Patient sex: M
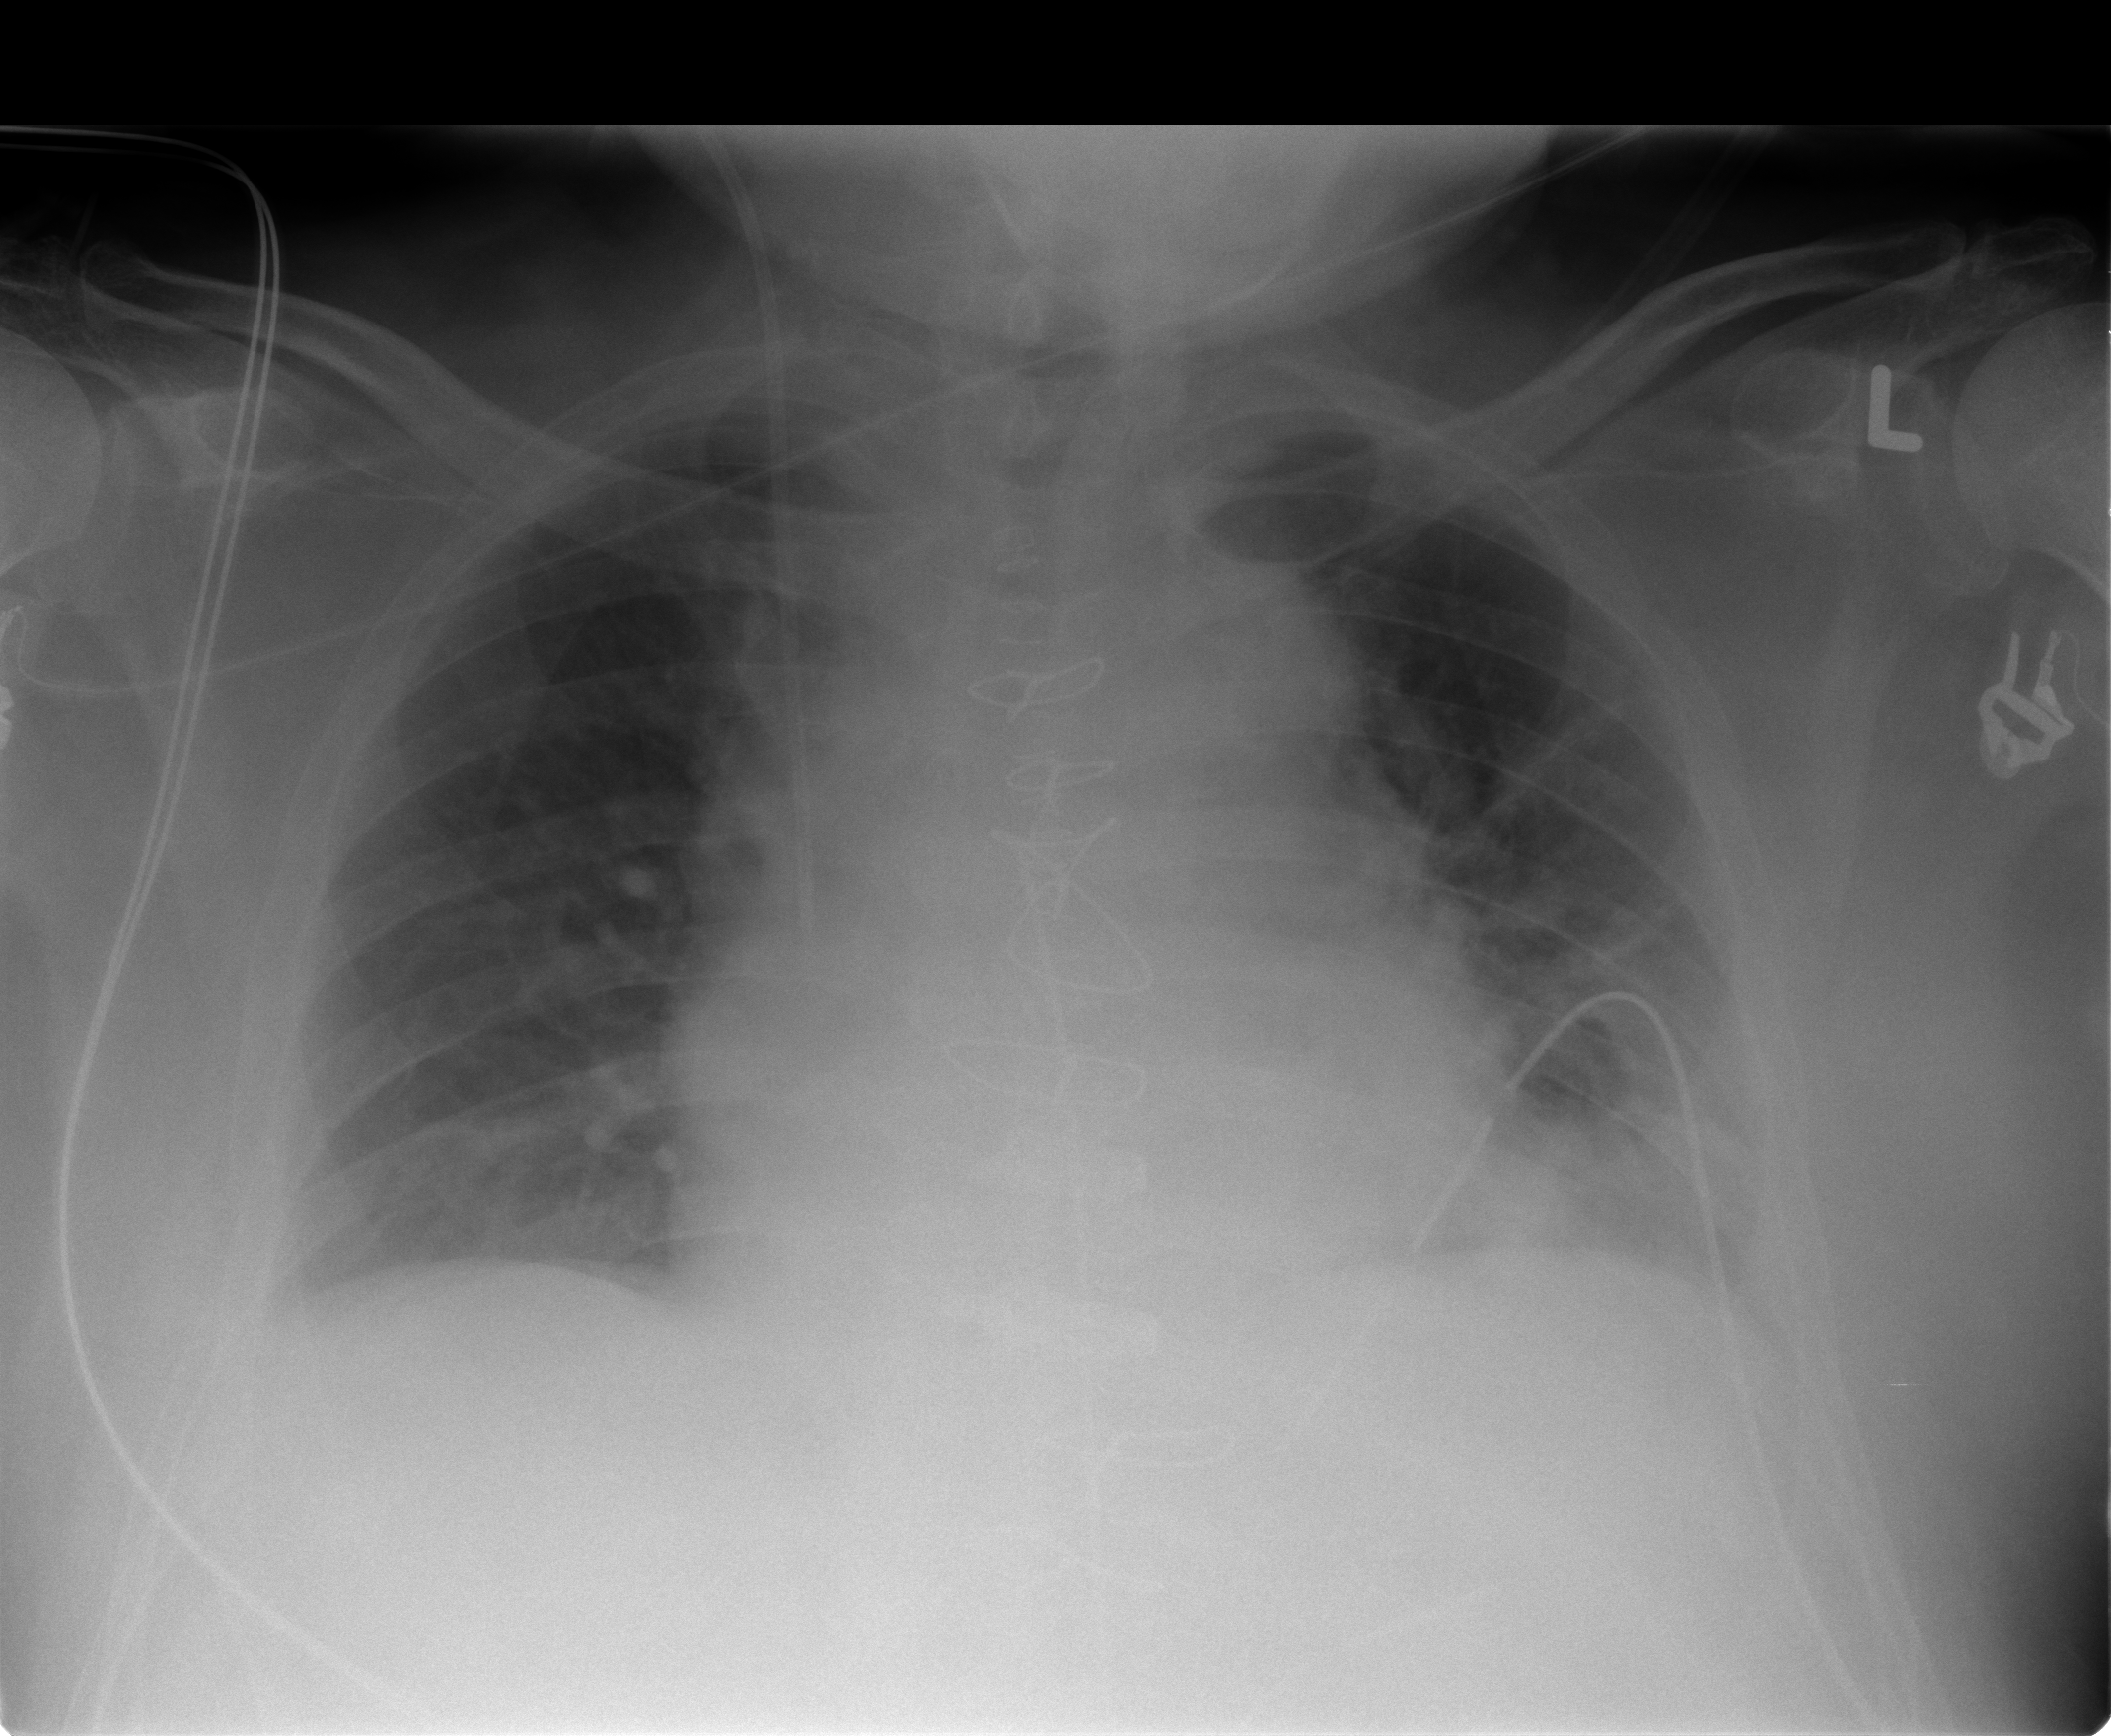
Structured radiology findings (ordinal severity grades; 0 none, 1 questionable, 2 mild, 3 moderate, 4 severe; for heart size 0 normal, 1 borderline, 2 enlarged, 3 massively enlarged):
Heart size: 2
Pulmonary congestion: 2
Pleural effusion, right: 0
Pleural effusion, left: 1
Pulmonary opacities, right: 0
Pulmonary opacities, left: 0
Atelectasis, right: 0
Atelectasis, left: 2